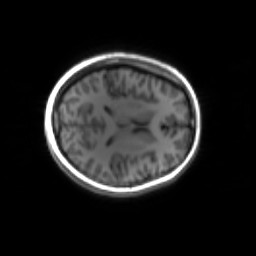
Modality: inplaneT1
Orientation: axial
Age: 27
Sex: female
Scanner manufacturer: siemens
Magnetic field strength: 3 T
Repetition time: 1.2 s
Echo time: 0.00251 s